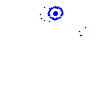
Particle: kaon